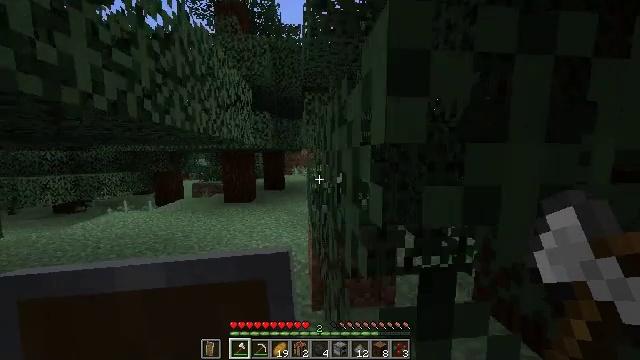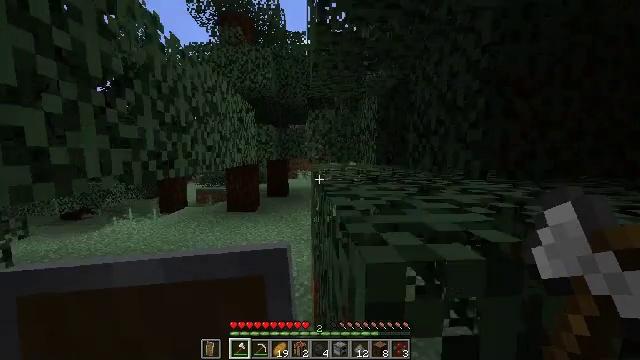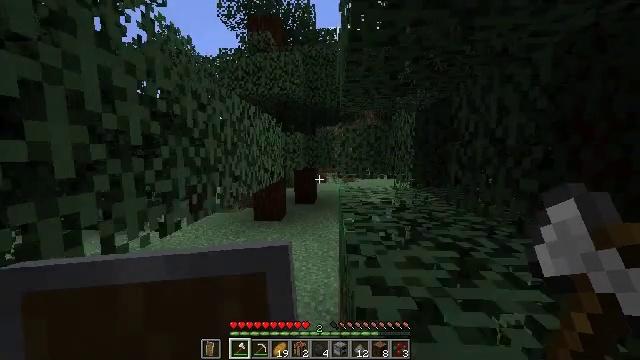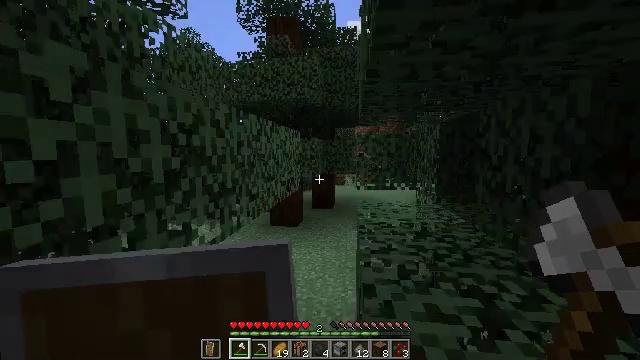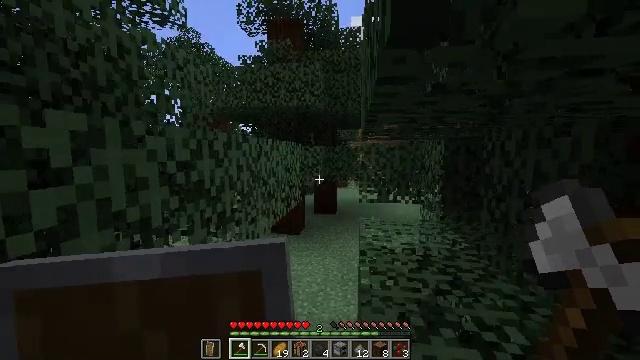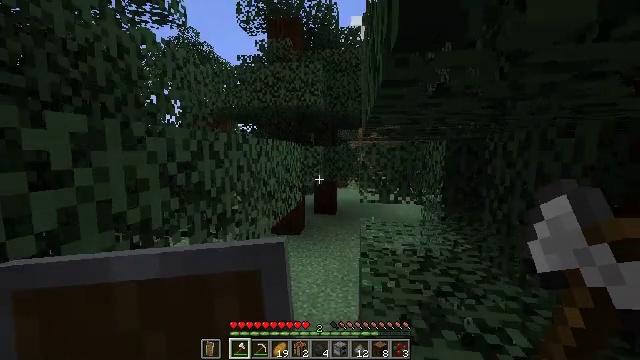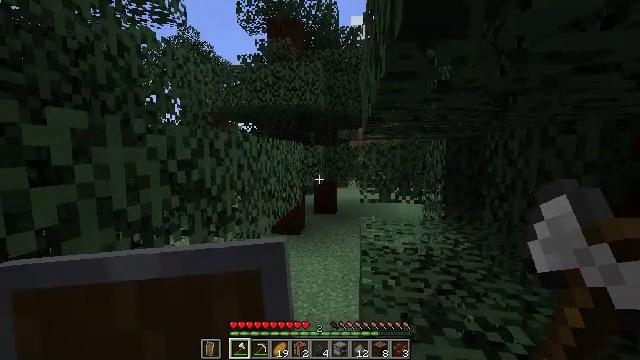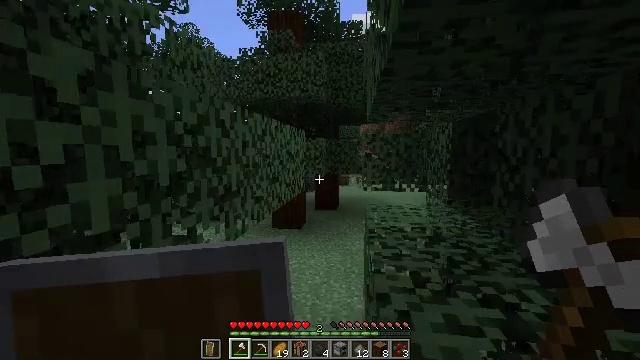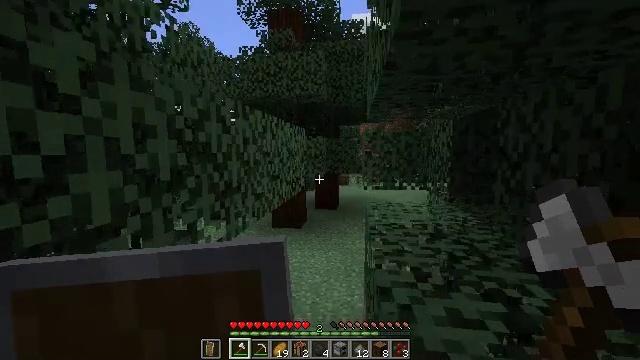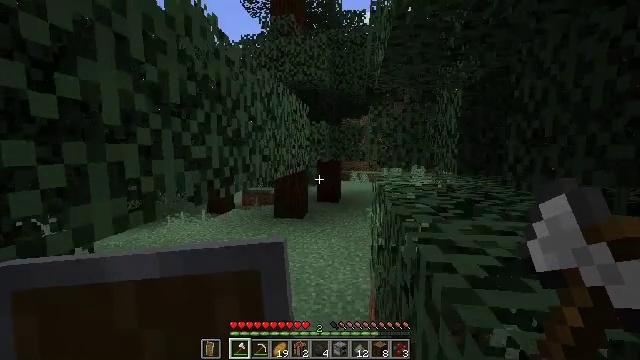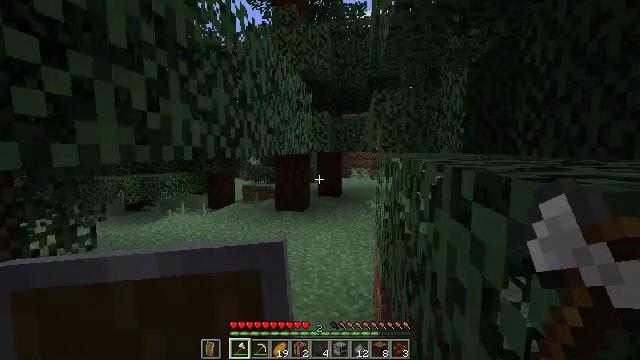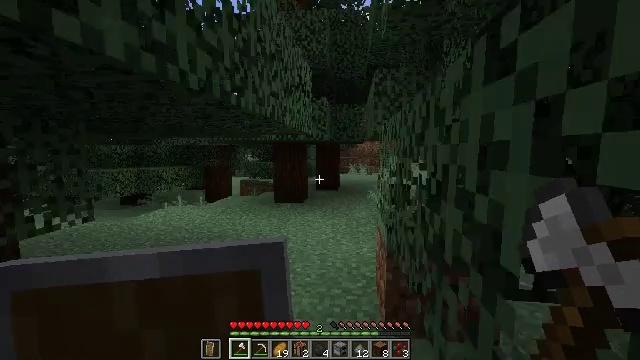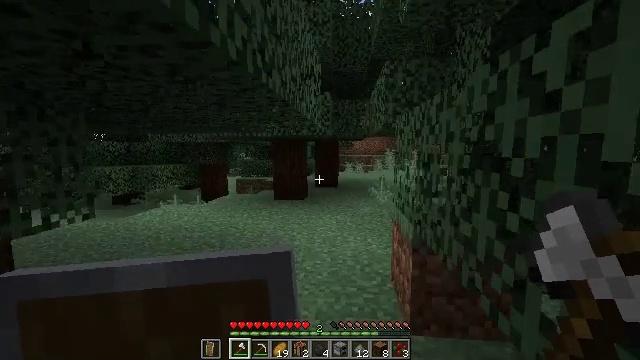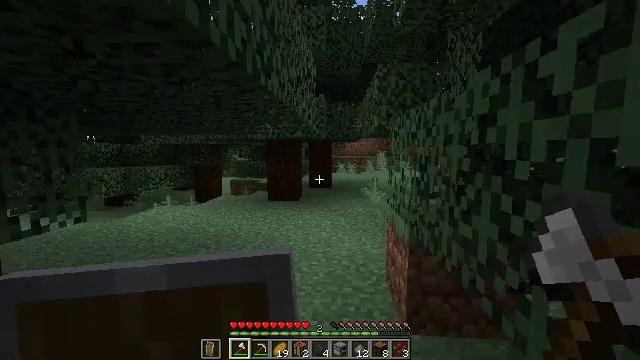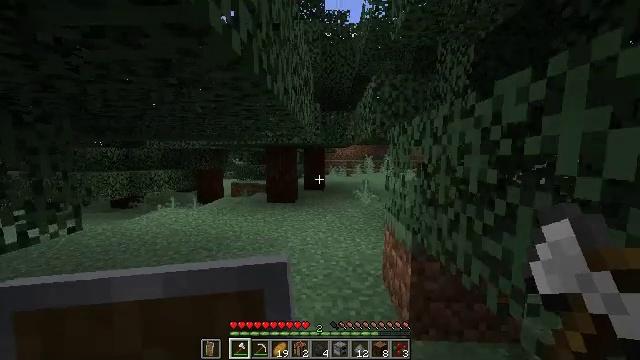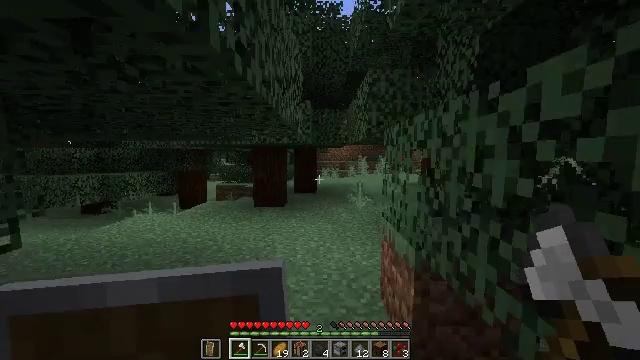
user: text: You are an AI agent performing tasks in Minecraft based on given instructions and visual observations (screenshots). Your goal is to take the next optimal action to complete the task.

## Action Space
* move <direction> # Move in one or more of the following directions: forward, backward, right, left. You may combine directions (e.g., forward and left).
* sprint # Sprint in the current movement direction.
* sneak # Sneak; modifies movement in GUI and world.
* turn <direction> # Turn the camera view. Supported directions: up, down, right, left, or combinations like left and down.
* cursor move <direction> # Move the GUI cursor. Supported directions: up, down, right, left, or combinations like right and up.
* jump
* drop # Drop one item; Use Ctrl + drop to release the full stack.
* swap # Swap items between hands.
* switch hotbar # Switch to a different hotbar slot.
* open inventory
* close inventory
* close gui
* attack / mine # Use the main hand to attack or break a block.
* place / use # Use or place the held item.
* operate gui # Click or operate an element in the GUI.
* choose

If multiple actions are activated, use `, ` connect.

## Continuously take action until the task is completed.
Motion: motion action
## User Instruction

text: Harvest sweet berries by mining the bush.
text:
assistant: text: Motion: move forward, sprint, turn left, jump
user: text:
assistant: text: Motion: move forward, sprint, turn left, jump
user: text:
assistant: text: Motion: move forward, sprint, turn left
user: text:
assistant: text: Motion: move forward, sprint
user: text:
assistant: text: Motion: move forward and move left, sprint
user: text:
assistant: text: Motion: move forward and move left, sprint
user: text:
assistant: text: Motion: move forward and move left, sprint
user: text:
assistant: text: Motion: move forward and move left, sprint
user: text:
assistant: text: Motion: move forward and move left, sprint
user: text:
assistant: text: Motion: move forward and move left, sprint
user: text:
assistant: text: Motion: move forward and move left, sprint
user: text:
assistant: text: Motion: move forward and move left, sprint, turn right
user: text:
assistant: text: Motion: move forward and move left, sprint, turn right
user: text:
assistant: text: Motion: move forward, sprint, turn right
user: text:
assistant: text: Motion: move forward, sprint, turn right
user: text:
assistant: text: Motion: move forward, sprint
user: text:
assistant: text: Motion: move forward, sprint
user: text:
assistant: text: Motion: move forward, sprint
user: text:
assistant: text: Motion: move forward, sprint
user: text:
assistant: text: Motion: move forward, sprint
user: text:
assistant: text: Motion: move forward, sprint, turn left and down
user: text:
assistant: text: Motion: move forward, sprint, turn left
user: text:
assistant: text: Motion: move forward, sprint, turn left
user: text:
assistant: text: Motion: move forward, sprint, turn left, jump
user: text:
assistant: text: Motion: move forward, sprint, jump
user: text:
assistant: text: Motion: move forward, sprint, turn right, jump
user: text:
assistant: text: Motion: move forward, sprint, turn right
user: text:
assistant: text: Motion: move forward, sprint, jump
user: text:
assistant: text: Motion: move forward, sprint
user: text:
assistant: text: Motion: move forward, sprint